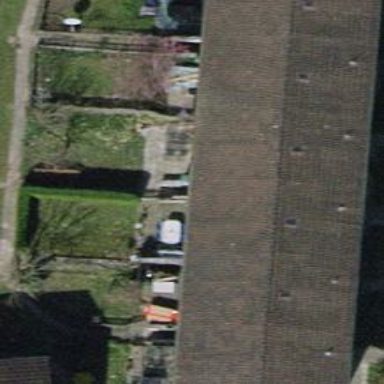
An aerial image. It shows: Terrace building.